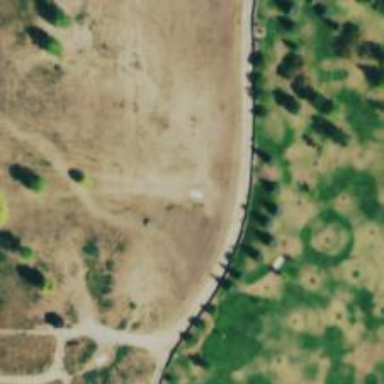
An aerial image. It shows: Disc golf tee area.